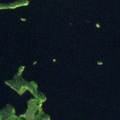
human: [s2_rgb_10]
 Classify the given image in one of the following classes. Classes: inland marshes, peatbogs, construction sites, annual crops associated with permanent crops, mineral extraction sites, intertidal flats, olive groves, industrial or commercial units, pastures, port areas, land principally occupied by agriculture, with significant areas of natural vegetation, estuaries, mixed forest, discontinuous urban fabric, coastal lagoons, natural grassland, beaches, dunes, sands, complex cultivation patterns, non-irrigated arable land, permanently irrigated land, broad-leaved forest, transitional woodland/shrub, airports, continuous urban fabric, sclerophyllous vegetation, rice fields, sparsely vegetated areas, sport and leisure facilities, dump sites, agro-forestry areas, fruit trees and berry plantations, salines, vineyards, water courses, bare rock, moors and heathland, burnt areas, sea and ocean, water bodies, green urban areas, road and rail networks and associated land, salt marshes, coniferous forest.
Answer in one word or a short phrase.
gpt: mixed forest, water bodies